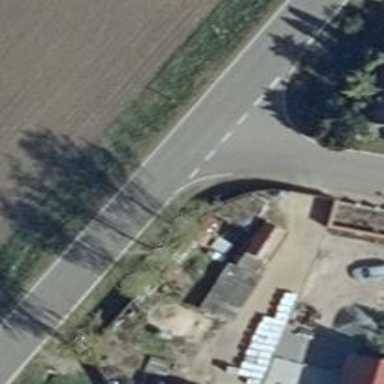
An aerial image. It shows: Tertiary road.